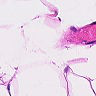
Metastatic tissue present: no